Interaction volume radius: 5 \u00c5
Interaction volume height: 30 \u00c5
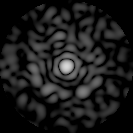
Disorder parameter: 0.8499